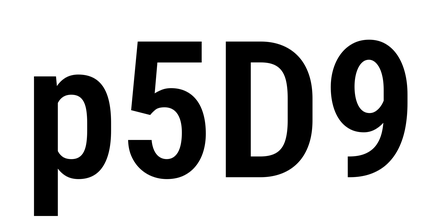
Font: Roboto_Condensed_SemiBold